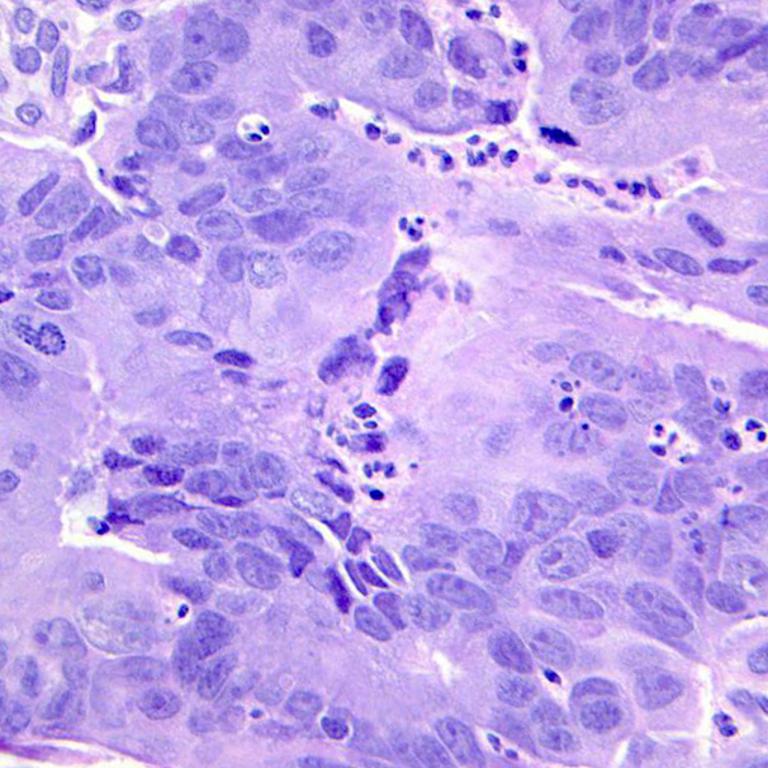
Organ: colon
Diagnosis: adenocarcinomas